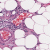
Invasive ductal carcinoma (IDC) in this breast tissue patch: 0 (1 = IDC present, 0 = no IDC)